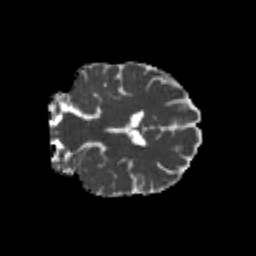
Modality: MD
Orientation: coronal
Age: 22
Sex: female
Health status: healthy
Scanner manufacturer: philips
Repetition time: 7.393 s
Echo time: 0.08599 s